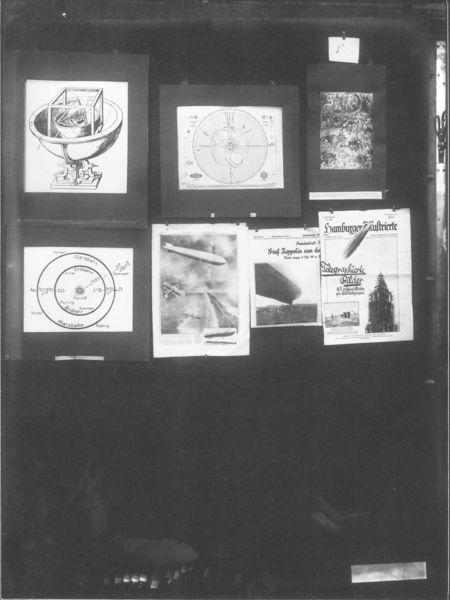
Titel: Mnemosyne (Bilderatlas, Fotos der Tafeln)
Künstler: Aby Warburg
Institution: London, The Warburg Institute Archive ©
Schlagwörter: blätter, himmel, kampf, weiß, glas, grau, schwarz, zeichnung, wand, erde, sonne, fliegen, kreis, rund, turm, schrift, bilder, fotos, umrisse, modern, krieg, luft, tafel, deutsch, collage, foto, fotografie, photographie, waage, zettel, scheibe, druck, schwarz-weiß, zeitung, kreise, plakat, titelblatt, vitrine, photo, studien, ausstellung, sammlung, entwürfe, skizzen, globus, geometrie, universum, drucke, wissenschaft, zeichnungen, mathematik, grundrisse, pläne, aushang, hamburg, tafeln, astronomie, sonnensystem, kompass, rakete, fotografien, anschläge, physik, planeten, zeppelin, photographien, luftschiff, erdkreis, pinwand, hamburger illustrierte, sconne, statistiken, hindenburg, luffahrt